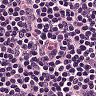
Metastatic tissue present: no